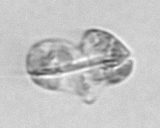
Label: Karenia